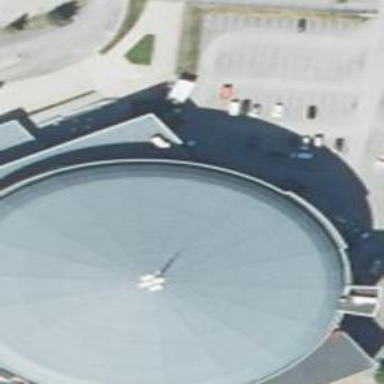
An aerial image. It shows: Building part with dome-shaped roof.